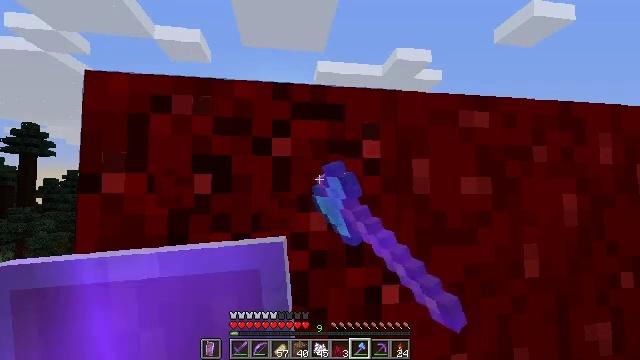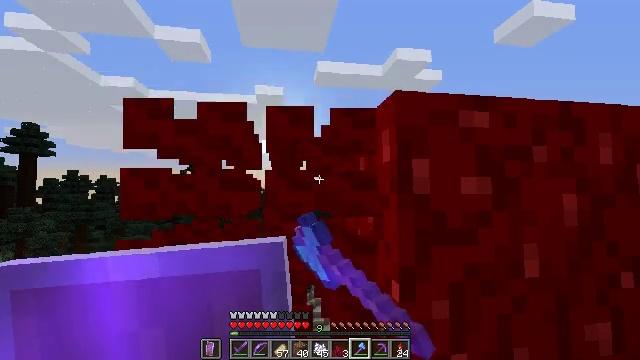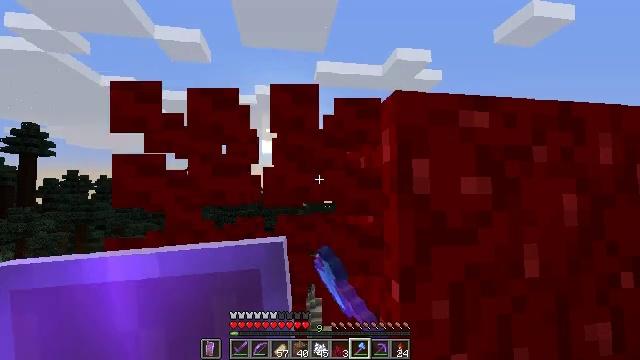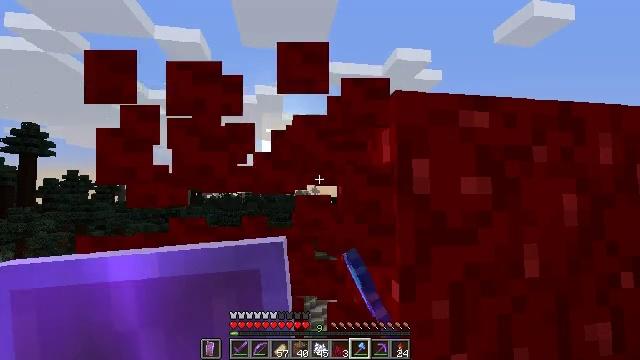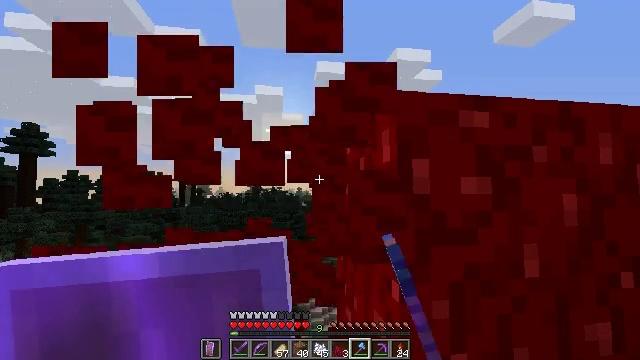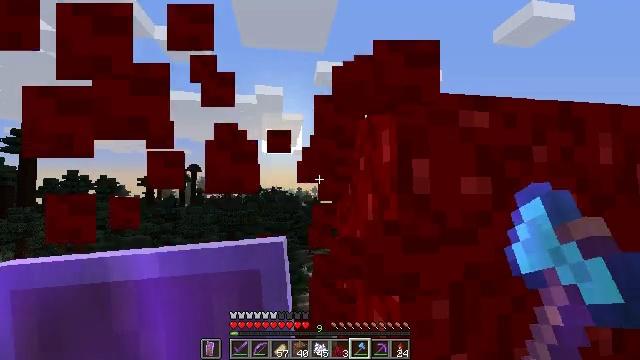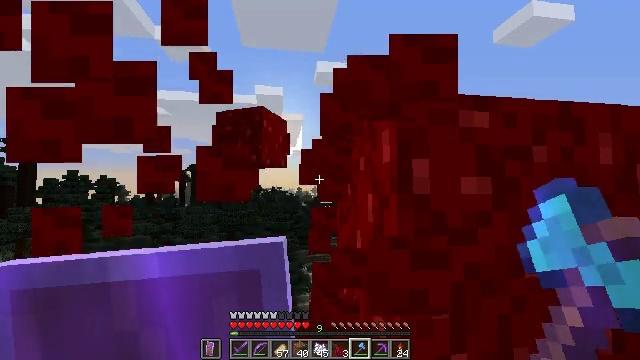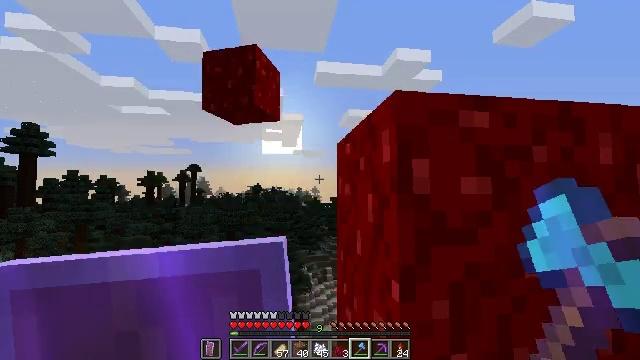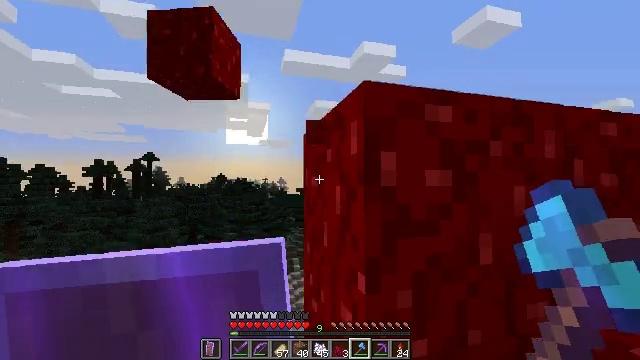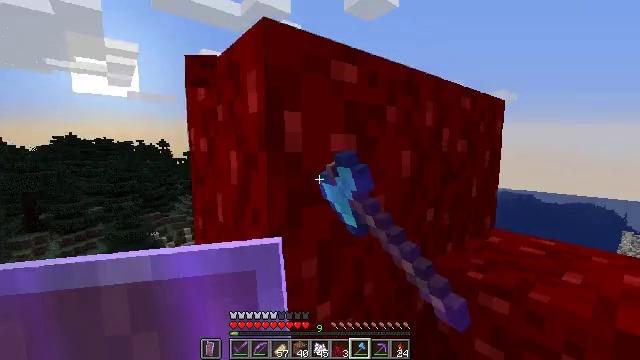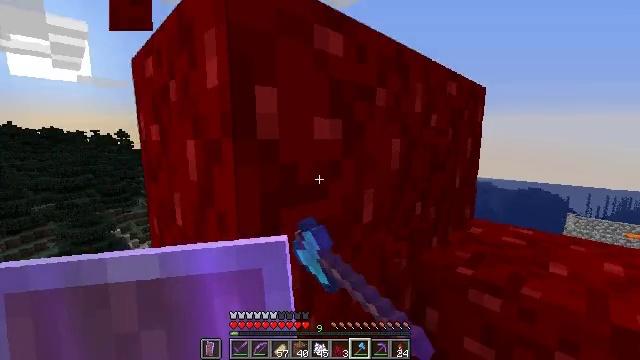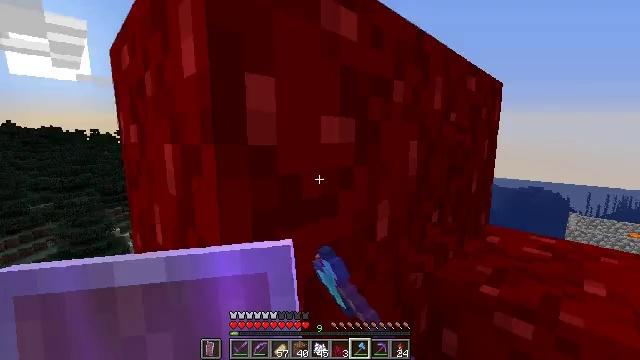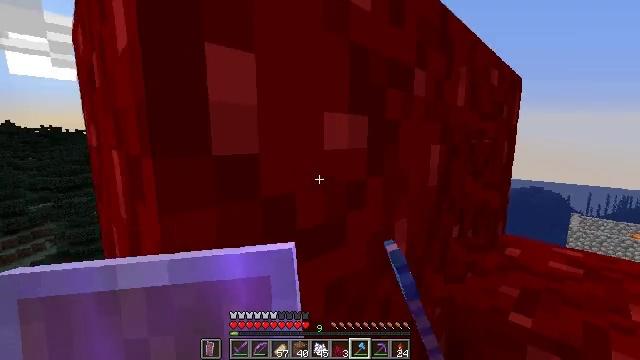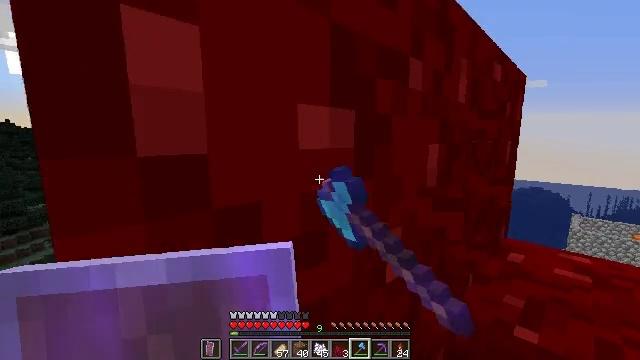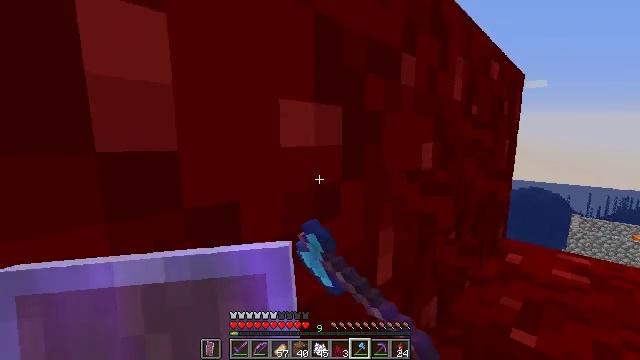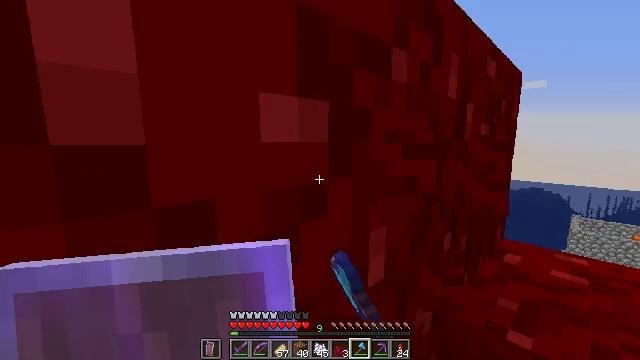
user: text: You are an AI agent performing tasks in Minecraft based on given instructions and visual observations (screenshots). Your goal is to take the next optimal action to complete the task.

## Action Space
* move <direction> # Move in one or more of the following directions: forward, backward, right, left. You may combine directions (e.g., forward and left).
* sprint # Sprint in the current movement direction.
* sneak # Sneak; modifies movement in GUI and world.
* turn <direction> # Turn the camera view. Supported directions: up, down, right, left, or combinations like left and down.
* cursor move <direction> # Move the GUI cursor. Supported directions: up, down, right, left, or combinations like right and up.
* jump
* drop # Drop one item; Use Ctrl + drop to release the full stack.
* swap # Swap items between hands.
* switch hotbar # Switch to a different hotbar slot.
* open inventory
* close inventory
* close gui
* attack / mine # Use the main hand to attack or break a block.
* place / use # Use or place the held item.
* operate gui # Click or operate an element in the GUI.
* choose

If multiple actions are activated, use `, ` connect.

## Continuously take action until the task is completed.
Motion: motion action
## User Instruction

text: Harvest nether wart blocks for resources.
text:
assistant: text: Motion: attack / mine
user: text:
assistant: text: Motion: attack / mine
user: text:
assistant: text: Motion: attack / mine
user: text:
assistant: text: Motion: attack / mine
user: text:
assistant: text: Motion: attack / mine
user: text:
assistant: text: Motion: attack / mine
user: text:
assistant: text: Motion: attack / mine
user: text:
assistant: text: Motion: move forward, turn right and down, attack / mine
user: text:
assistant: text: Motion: move forward, turn right and down, attack / mine
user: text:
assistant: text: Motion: move forward, turn right and down, attack / mine
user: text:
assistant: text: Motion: move forward, attack / mine
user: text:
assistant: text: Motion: attack / mine
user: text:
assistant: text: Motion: attack / mine
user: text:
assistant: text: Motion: attack / mine
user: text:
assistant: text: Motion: attack / mine
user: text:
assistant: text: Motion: attack / mine
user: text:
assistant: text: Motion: turn down, attack / mine
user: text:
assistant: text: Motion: attack / mine
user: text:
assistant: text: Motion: attack / mine
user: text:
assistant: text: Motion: attack / mine
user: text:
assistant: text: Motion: attack / mine
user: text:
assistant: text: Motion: attack / mine
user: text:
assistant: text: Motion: attack / mine
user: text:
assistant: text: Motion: attack / mine
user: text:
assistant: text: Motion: attack / mine
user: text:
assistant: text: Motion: attack / mine
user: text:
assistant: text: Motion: attack / mine
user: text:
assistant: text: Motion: attack / mine
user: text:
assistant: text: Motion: attack / mine
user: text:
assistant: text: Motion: attack / mine